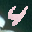
Label: 4